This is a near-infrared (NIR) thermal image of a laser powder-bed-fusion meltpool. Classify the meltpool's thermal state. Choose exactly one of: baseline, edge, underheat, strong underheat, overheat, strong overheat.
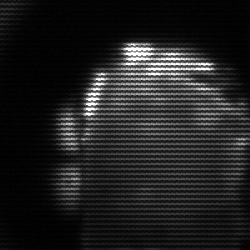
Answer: baseline